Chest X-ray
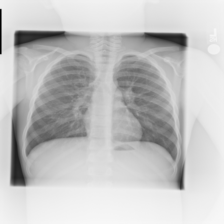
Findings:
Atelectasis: negative
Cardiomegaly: negative
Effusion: negative
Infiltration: negative
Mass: negative
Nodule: negative
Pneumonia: negative
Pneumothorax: negative
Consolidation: negative
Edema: negative
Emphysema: negative
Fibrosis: negative
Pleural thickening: negative
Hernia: negative